Lunar surface albedo tile
Center latitude: -17.319
Center longitude: -3.58
Resolution (meters per pixel, mean): 197.03
Tile area (km^2): 40683.95
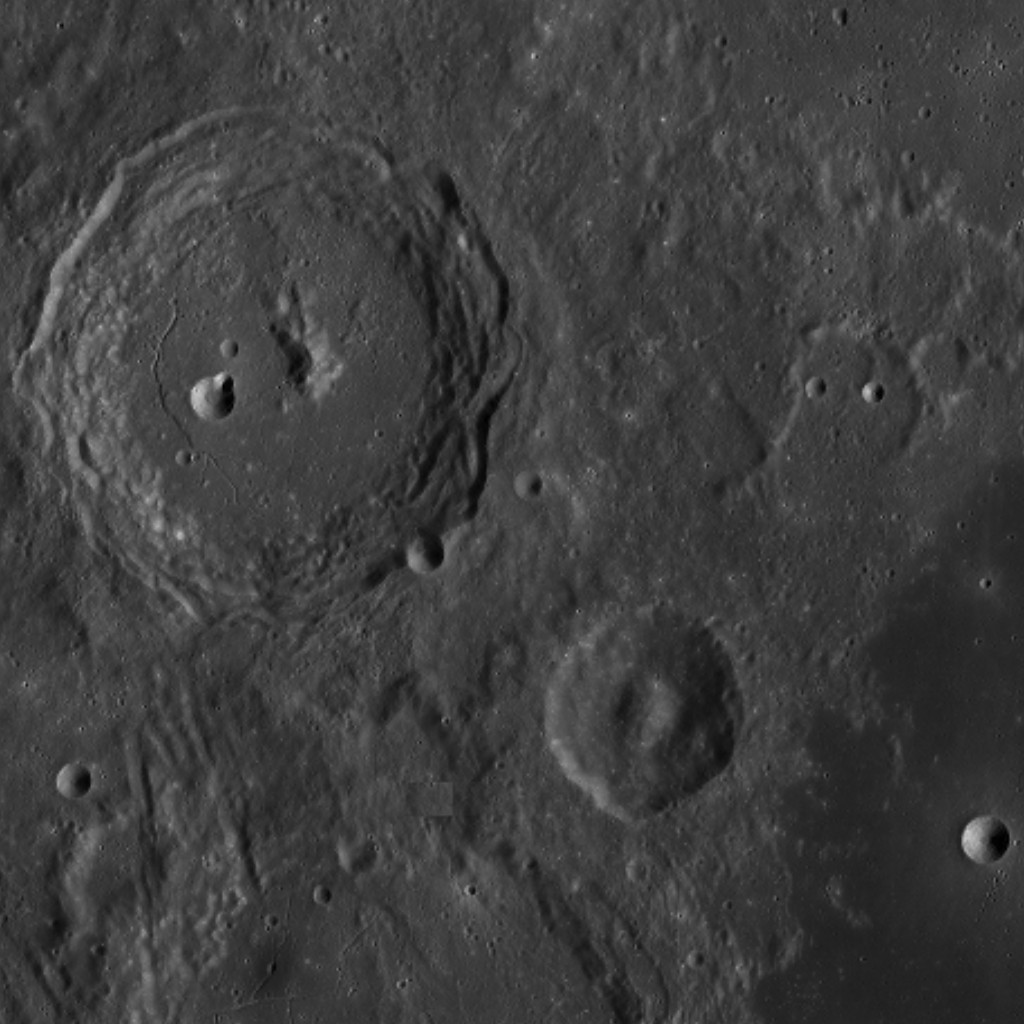